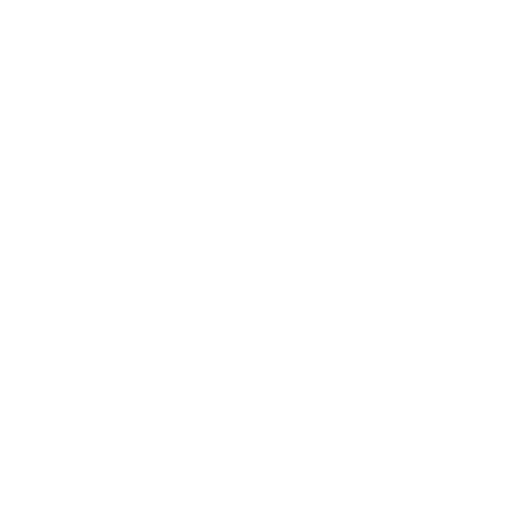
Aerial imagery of mountain in Alaska named Spine Mountain containing only unknown